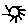
Label: sun